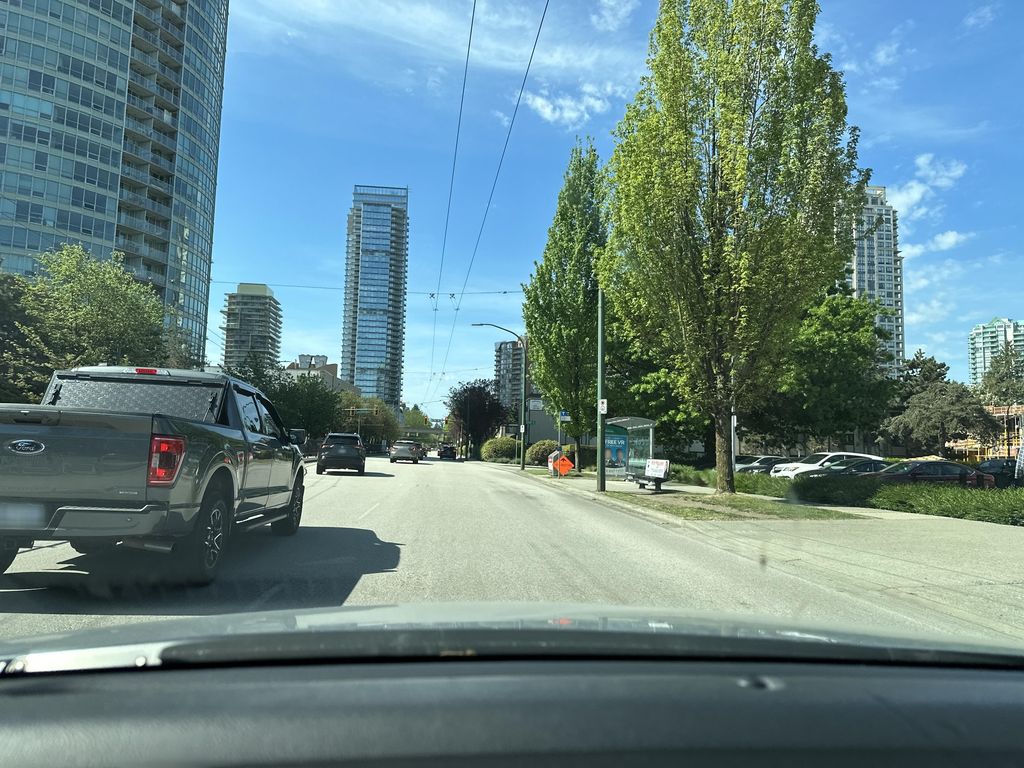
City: vancouver